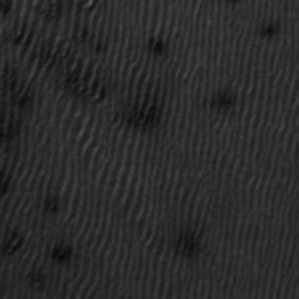
Label: frost